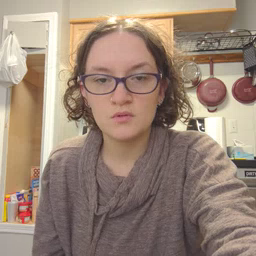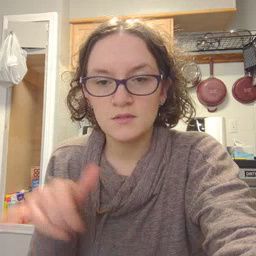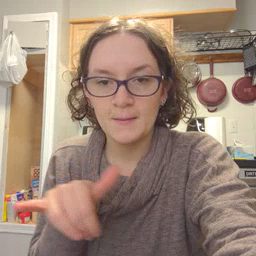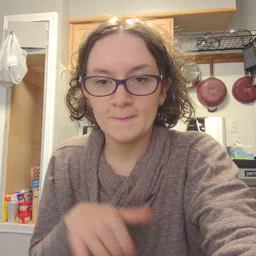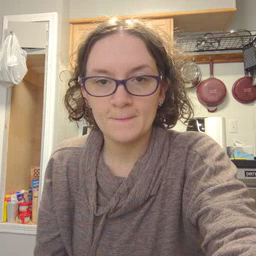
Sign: same